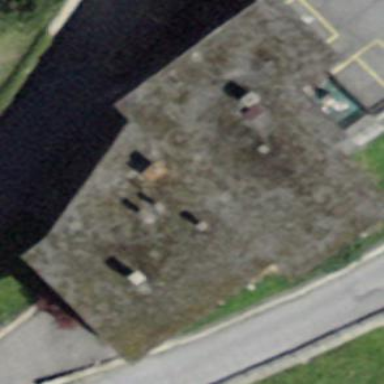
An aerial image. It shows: Building with tiled roof.